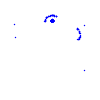
Particle: kaon